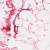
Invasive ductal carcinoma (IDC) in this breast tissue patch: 0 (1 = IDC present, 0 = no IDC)